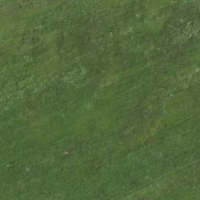
EUNIS habitat code: 25
Species observed at this site:
Roeseliana roeselii